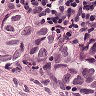
Metastatic tissue present: yes